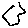
Label: hexagon